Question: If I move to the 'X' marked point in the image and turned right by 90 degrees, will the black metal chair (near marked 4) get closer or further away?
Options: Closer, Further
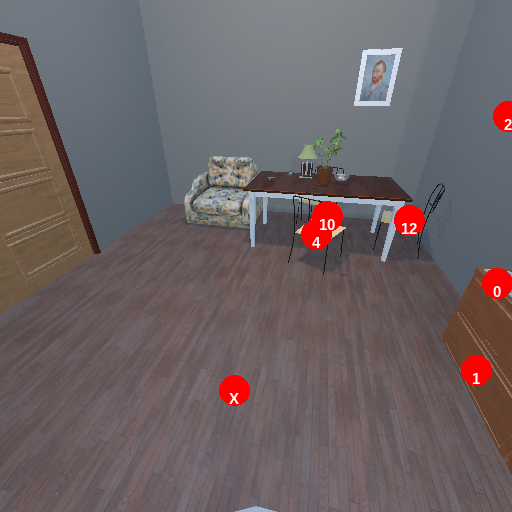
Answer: Closer